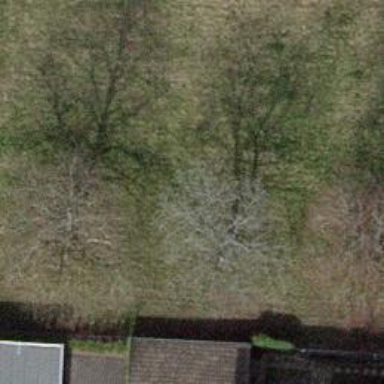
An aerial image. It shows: Evergreen tree with needle-leaved leaves.